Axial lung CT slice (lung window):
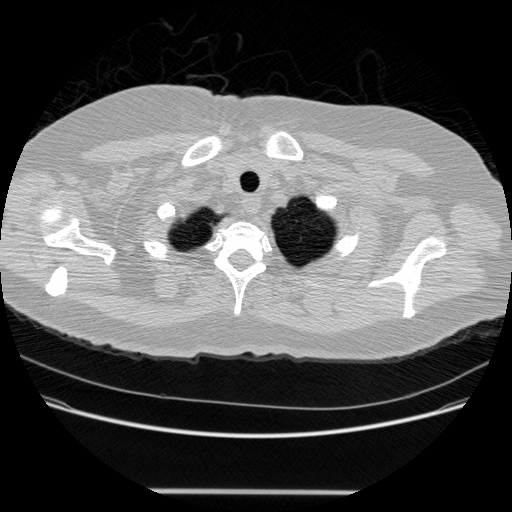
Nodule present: no